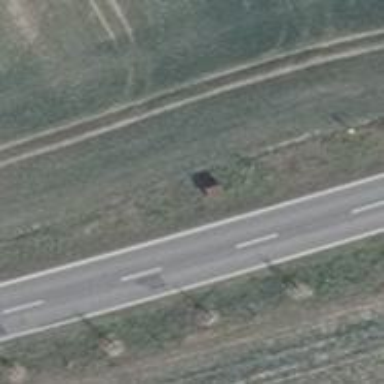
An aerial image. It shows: Weather shelter amenity for protection from the elements.